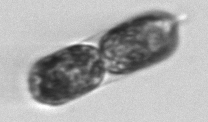
Label: Hemiaulus